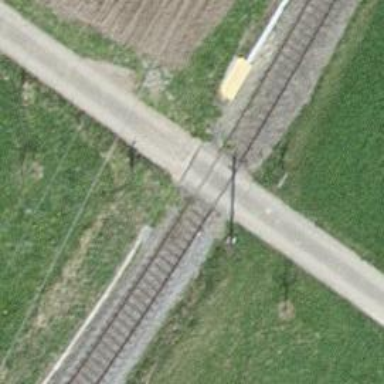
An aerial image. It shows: Level crossing with lights at the railway.